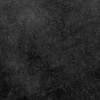
Atmospheric dust classification: dusty